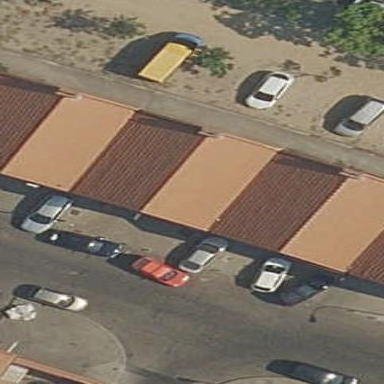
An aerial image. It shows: Industrial building with gabled roof.